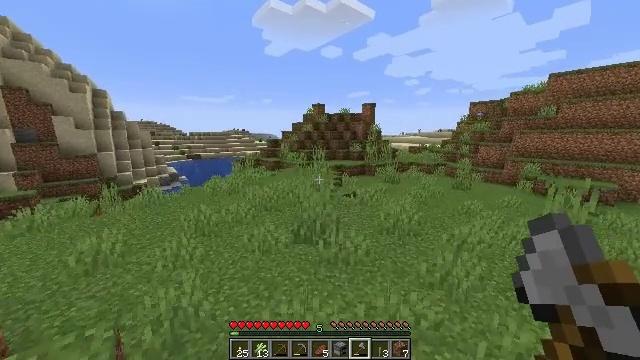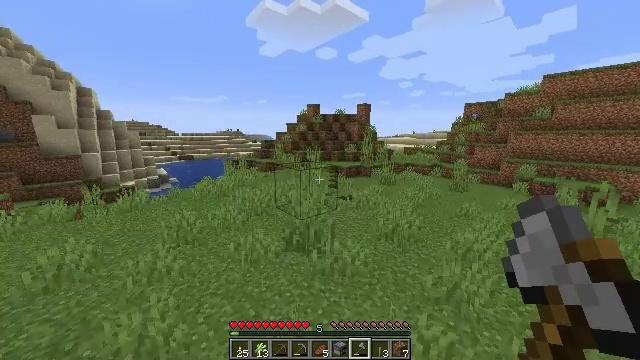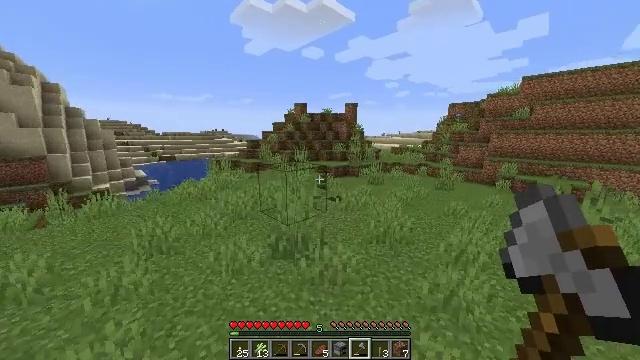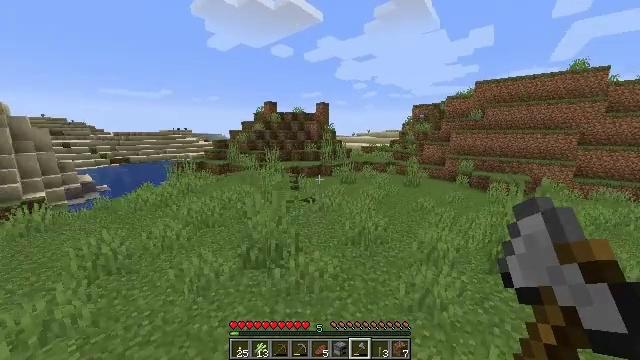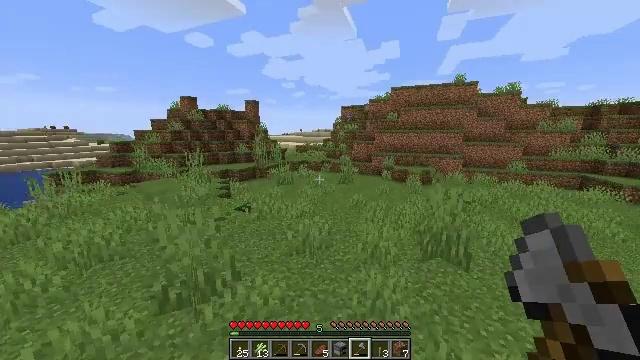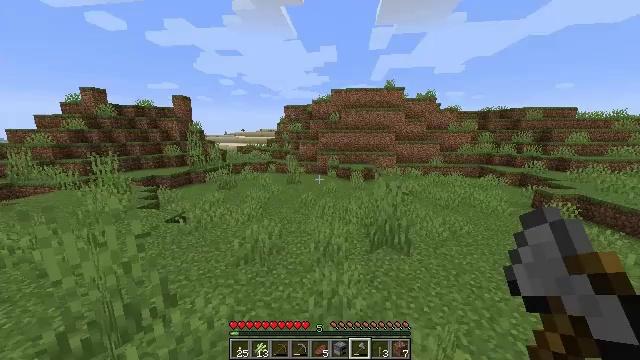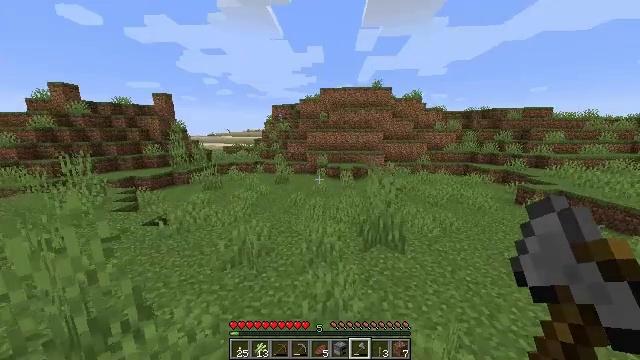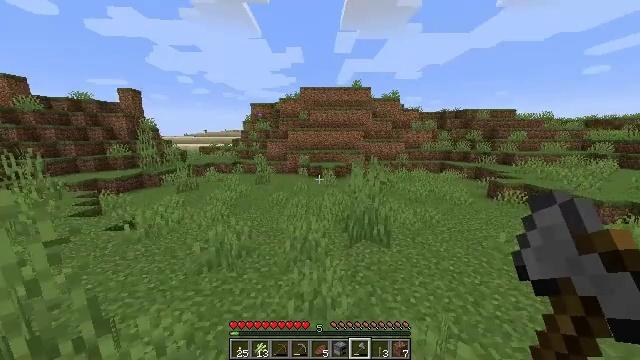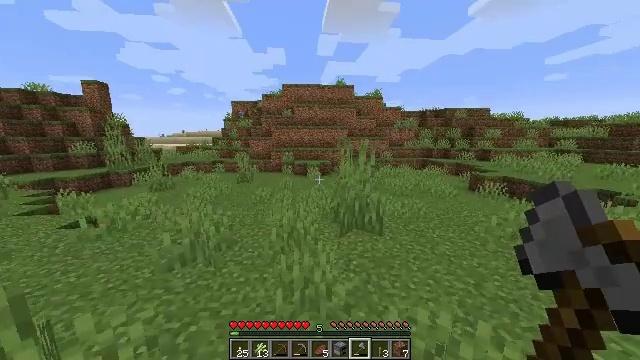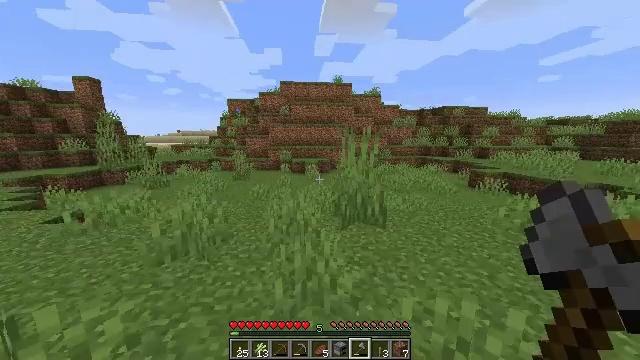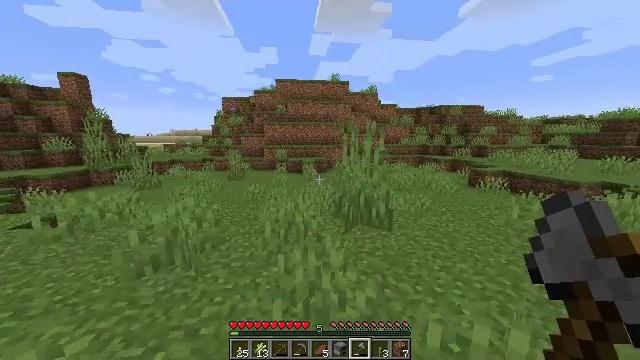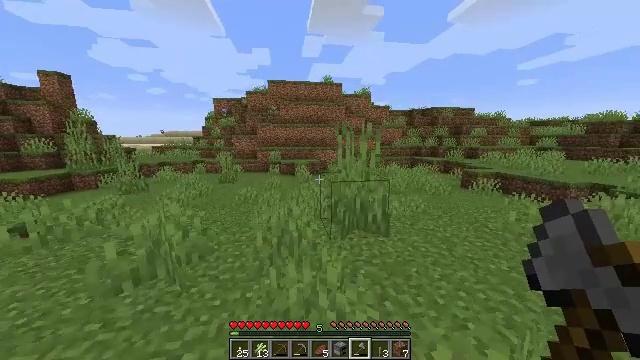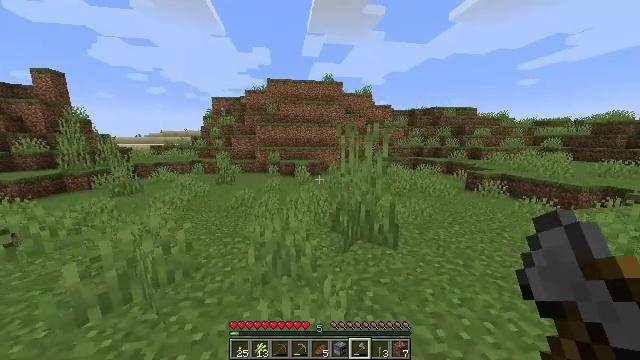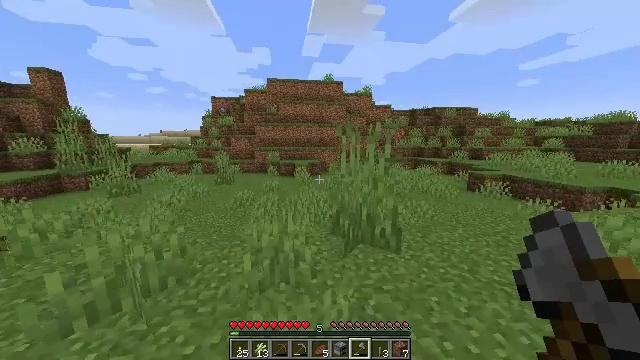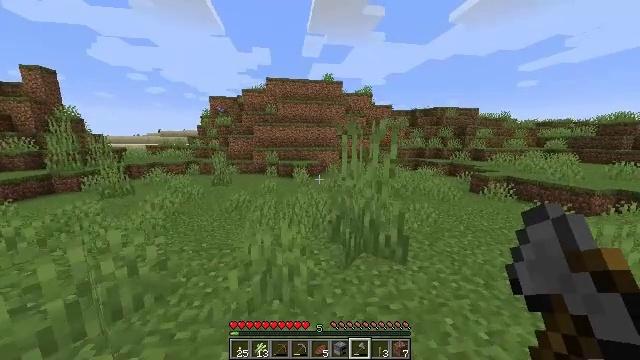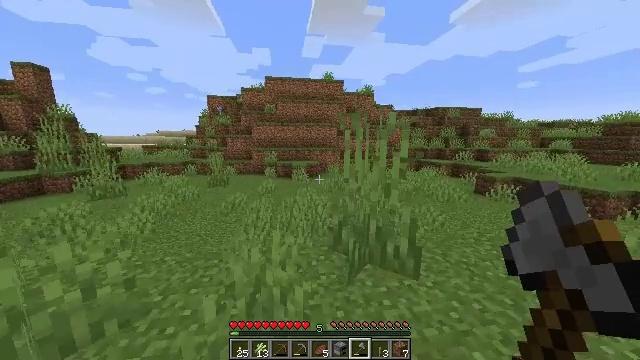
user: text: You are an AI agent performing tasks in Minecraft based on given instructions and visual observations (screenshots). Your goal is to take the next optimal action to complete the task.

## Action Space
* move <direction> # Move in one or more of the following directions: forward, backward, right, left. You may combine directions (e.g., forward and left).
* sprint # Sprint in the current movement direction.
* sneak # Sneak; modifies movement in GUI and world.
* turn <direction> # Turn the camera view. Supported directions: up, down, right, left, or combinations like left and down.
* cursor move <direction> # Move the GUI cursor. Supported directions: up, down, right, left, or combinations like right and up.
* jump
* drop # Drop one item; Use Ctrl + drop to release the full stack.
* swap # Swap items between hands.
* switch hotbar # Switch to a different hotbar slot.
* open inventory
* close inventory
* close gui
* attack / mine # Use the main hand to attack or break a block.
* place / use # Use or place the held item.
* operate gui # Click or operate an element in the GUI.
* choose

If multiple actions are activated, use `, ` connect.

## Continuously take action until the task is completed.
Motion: motion action
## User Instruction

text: Cut down the sugar cane stalks.
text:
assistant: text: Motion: move forward, sprint, turn right
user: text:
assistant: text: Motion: move forward, sprint, turn right
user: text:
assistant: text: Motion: move forward, sprint, turn right
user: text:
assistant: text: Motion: move forward, sprint, turn right
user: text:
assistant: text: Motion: move forward, sprint, turn right
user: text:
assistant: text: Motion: move forward, sprint, turn right
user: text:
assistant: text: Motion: move forward, sprint, turn right
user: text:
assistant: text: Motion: move forward, sprint, turn right
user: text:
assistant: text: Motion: move forward, sprint
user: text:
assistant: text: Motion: move forward, sprint, turn right
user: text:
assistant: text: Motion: move forward, sprint, turn right
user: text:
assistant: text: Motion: move forward, sprint
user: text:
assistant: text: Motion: move forward, sprint
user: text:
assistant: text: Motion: move forward, sprint
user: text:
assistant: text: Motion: move forward, sprint
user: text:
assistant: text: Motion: move forward, sprint
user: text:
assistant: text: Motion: move forward, sprint
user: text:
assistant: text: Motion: move forward, sprint
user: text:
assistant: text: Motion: move forward, sprint
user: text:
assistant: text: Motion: move forward, sprint
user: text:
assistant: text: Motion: move forward, sprint
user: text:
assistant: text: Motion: move forward, sprint
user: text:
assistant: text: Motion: move forward, sprint
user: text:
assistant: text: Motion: move forward, sprint
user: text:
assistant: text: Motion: move forward, sprint, turn left
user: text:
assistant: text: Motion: move forward, sprint, turn left
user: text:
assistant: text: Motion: move forward, sprint, turn left
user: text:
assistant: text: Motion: move forward, sprint, turn left
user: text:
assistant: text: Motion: move forward, sprint, turn left
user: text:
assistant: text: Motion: move forward, sprint, turn left